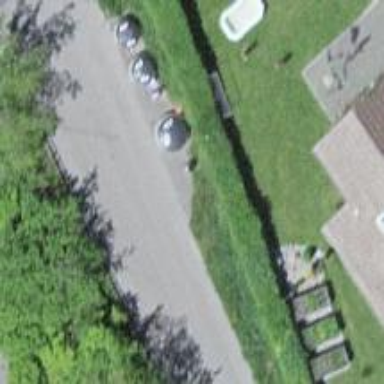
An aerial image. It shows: Paved driveway road for service purposes.